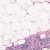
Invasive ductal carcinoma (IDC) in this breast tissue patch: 0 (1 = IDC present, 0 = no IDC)